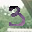
Label: 3